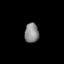
Tissue: lung
Cell type: Epithelial cells
Senescence score: 0.6093
Nuclear area (px): 268
Mean DAPI intensity: 138.392